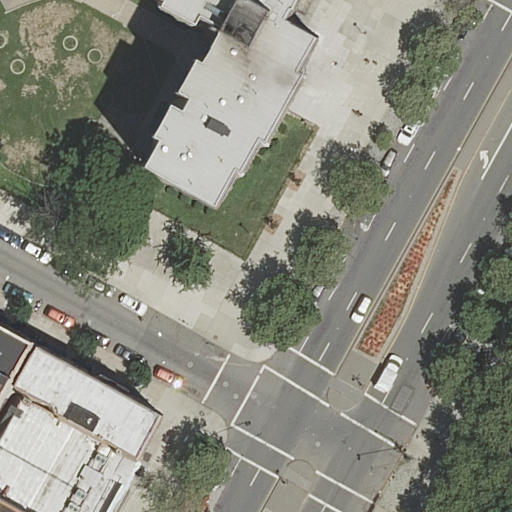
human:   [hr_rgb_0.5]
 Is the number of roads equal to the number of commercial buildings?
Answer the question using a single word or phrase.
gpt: no

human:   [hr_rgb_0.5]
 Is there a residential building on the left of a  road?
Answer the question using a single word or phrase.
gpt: yes

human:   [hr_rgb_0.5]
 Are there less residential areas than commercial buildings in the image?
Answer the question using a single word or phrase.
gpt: no

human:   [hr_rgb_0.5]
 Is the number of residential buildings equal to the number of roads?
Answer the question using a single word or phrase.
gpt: no

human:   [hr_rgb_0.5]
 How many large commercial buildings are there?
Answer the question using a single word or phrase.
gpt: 0

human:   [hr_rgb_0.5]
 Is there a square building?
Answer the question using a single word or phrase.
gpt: no

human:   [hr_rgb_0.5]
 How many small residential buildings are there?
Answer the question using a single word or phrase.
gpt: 2

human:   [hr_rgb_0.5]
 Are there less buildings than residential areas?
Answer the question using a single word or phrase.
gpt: no

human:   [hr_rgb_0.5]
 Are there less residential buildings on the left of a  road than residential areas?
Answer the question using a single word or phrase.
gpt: no

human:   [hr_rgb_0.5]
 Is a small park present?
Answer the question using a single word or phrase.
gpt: yes

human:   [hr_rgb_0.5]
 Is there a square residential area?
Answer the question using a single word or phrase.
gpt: no

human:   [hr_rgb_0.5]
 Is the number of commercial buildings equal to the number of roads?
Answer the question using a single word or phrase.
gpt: no

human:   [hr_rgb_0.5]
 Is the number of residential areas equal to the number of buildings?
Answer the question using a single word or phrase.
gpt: no

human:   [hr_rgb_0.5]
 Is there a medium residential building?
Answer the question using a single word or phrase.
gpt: yes

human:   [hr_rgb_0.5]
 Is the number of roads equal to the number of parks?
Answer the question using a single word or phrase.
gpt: no

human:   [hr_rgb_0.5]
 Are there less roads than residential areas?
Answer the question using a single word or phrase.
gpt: no

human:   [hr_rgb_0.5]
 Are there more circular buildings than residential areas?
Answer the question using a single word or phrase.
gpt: no

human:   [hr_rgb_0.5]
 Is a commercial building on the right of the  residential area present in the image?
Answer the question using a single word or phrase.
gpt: no

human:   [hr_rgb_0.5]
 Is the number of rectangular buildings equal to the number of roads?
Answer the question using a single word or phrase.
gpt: no

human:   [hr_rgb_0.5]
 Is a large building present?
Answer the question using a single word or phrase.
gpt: yes

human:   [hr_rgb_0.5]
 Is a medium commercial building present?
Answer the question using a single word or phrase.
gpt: no

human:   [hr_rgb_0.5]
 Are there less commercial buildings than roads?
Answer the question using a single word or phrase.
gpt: yes

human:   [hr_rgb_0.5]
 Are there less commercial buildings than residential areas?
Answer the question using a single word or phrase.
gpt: yes

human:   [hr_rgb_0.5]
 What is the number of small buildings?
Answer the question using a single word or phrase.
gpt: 2

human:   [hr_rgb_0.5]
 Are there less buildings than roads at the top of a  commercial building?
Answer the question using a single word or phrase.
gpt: no

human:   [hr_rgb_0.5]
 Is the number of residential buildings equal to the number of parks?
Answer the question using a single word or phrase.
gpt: no

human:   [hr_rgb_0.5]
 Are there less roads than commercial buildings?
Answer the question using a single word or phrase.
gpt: no

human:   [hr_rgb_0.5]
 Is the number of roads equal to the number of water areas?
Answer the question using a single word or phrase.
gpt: no

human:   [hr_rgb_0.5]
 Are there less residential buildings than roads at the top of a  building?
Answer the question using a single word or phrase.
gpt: no

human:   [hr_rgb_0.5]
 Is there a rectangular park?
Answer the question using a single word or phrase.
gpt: yes

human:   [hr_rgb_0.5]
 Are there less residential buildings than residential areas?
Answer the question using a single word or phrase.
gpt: no

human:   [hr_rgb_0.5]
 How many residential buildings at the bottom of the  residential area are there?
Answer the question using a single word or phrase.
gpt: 0

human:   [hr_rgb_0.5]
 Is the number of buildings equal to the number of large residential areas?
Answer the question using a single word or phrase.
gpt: no

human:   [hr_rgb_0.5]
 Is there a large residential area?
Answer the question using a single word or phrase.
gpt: yes

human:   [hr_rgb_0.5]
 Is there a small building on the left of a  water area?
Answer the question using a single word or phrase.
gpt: no

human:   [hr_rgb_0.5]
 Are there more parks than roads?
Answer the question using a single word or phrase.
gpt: no